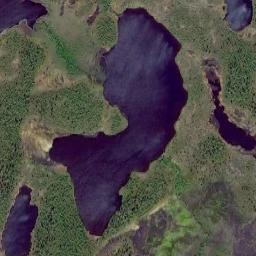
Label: lake